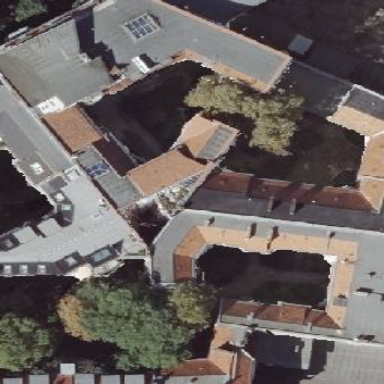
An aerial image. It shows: Building with apartments featuring unique double saltbox roof shape.